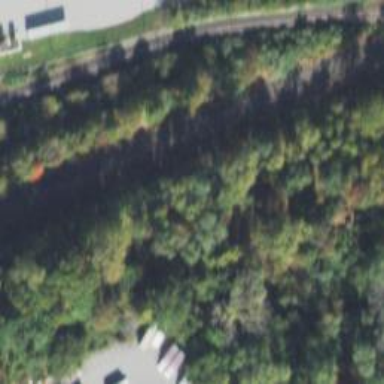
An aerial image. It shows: Railway track.